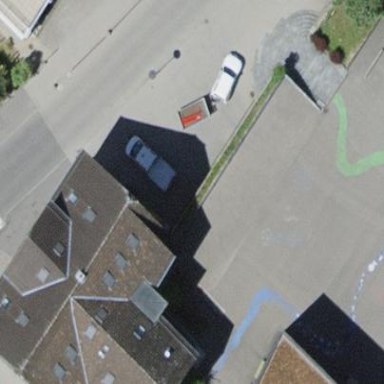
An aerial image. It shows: Village town hall building.